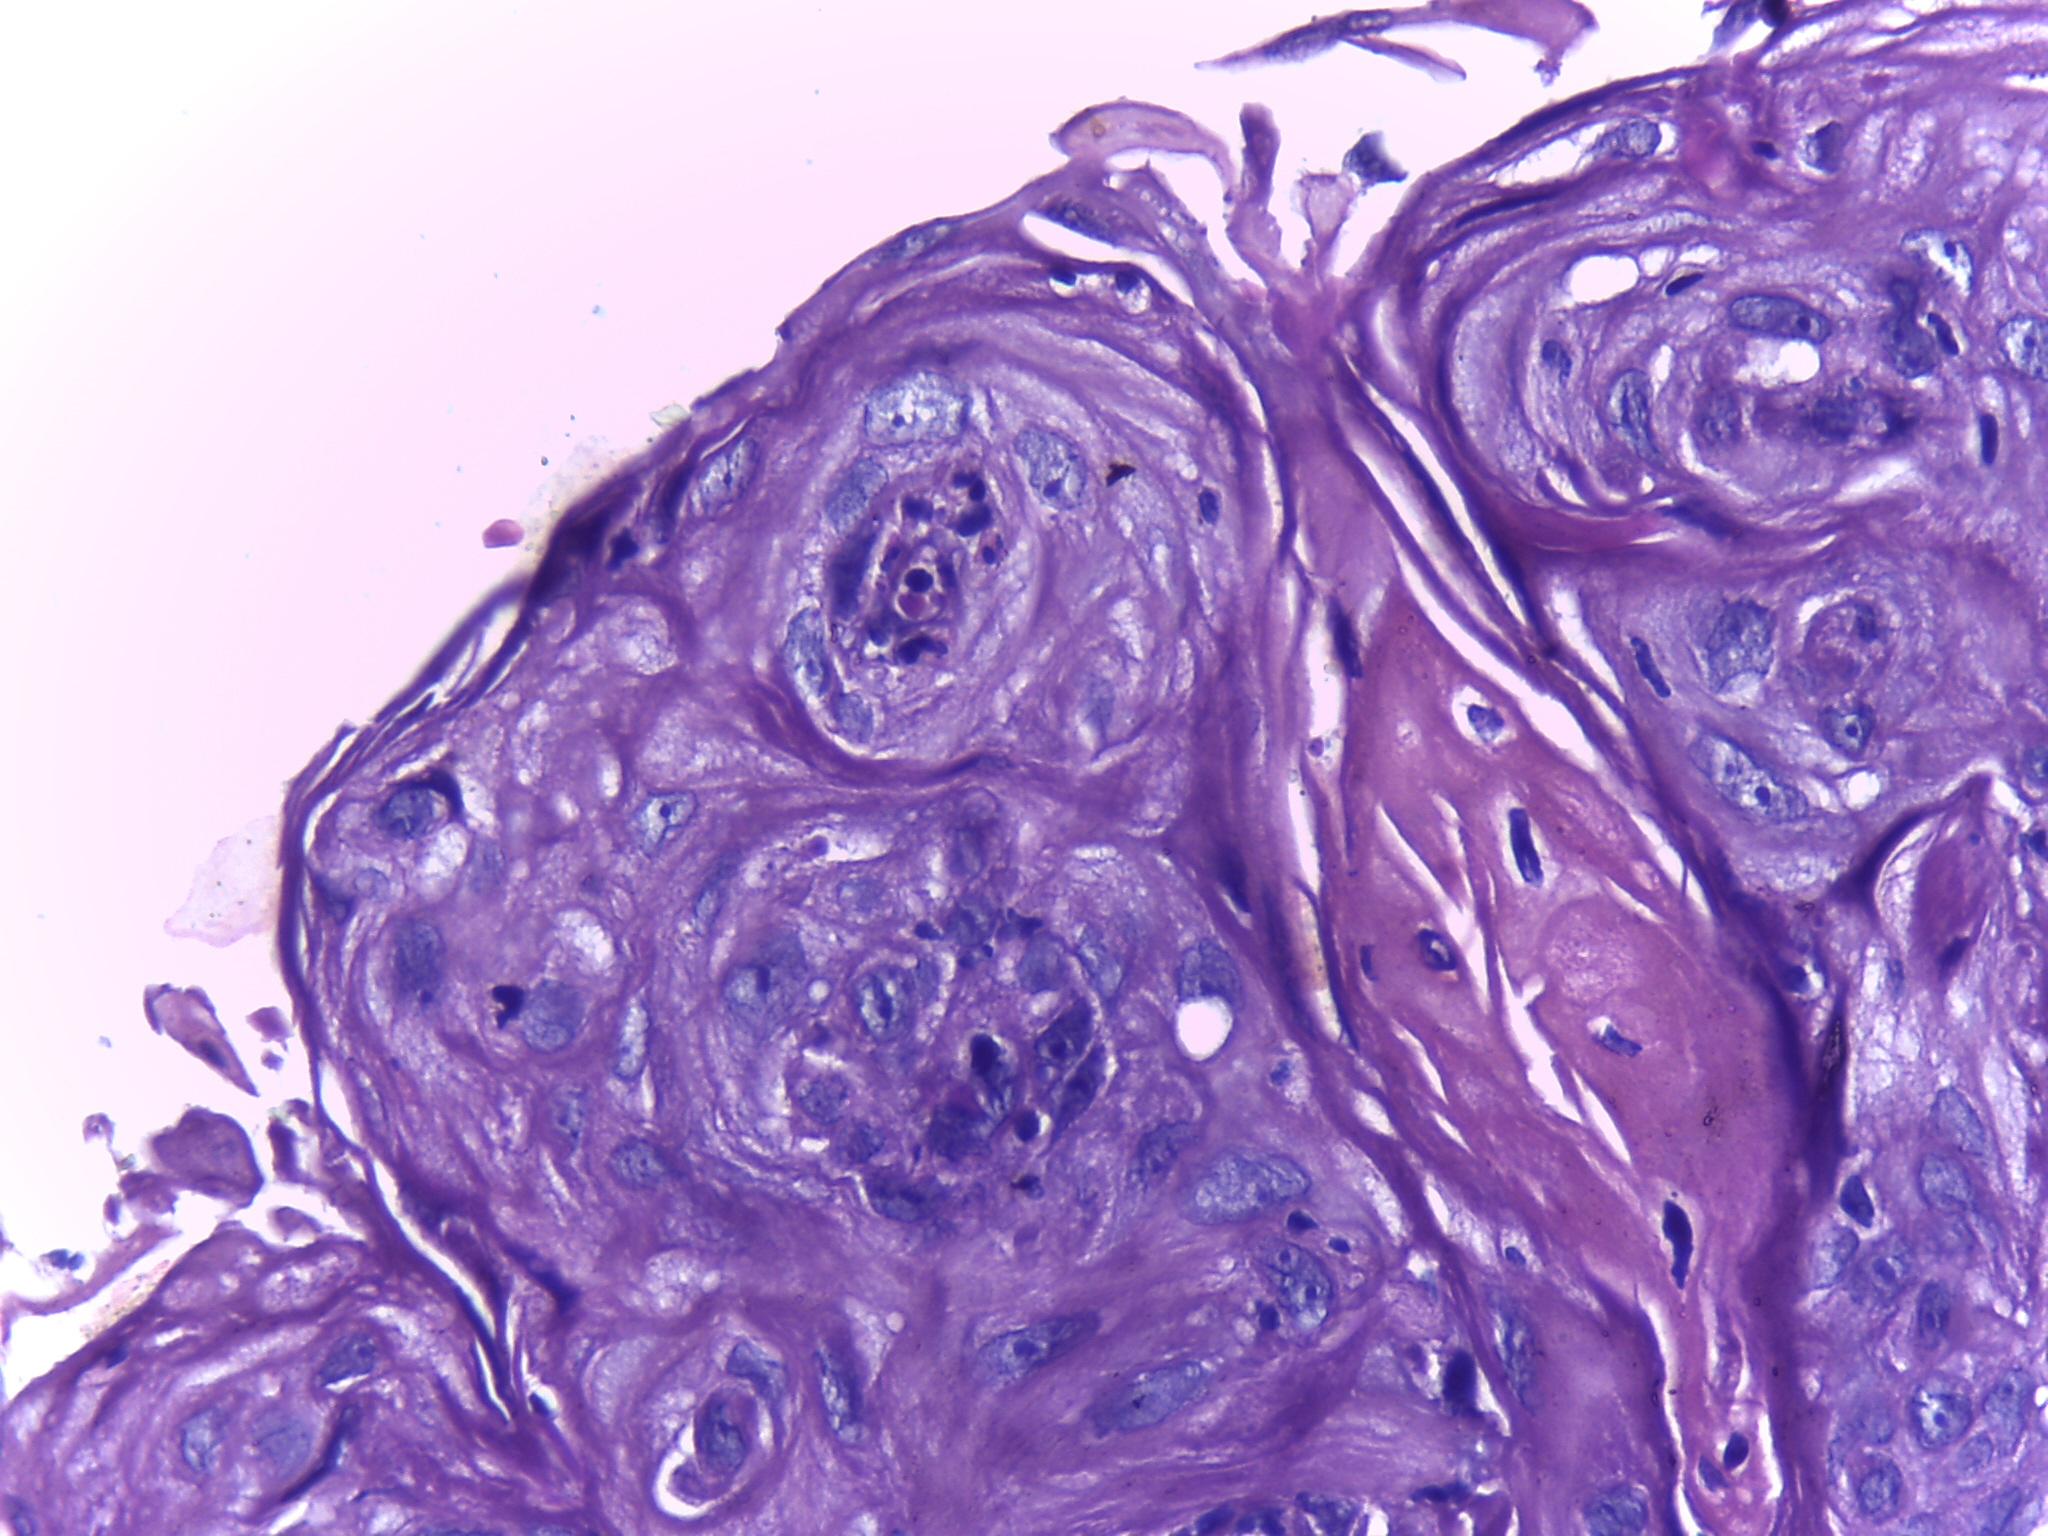
Diagnosis: OSCC